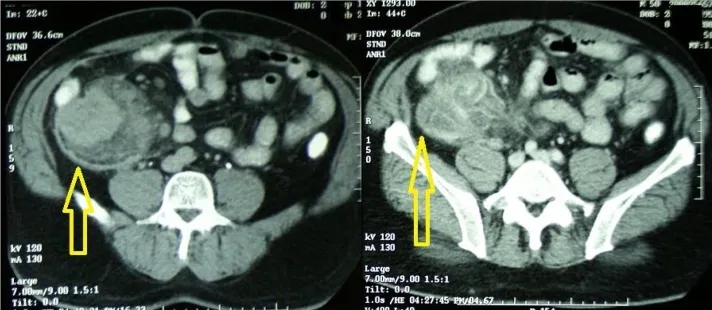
CT scan of the abdomen: (arrows) shows the pseudotumor.
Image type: radiology (ct)